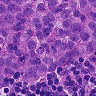
Metastatic tissue present: yes